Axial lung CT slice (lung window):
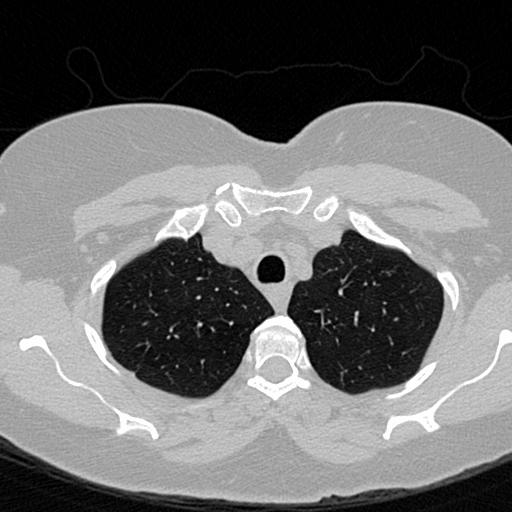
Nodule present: no